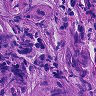
Metastatic tissue present: yes